Field crop: tomato
Growth stage: 1
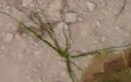
Species: cyperus